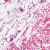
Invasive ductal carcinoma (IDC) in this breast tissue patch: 0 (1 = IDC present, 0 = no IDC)